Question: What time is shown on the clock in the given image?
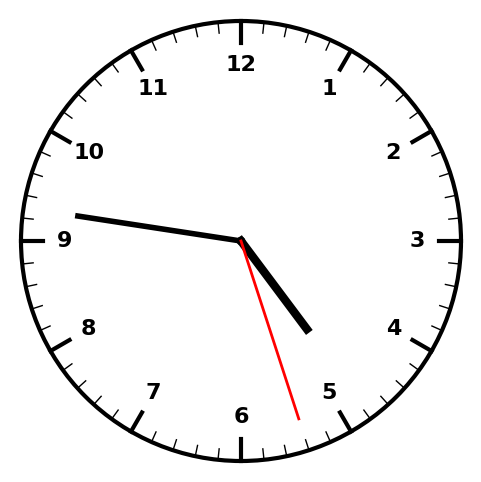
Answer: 04:46:27